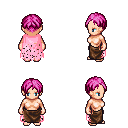
a pixel art fantasy rpg character, female body template, human, light skin, pink tattered cape, robe skirt, pink parted hairstyle, four views (front, back, left, right), 2x2 character sprite sheet, small pixel art, hard edges, no anti-aliasing